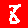
Digit: 8